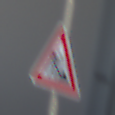
Verkehrszeichen: Arbeitsstelle
Umgebung: Outdoor, Urban
Tageszeit: MorningAfternoon
Wetter: Clear
Licht: Natural
Jahreszeit: NotSpecified
Kontrast: HighContrast